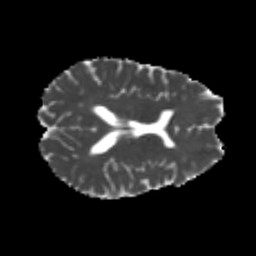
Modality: MD
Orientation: axial
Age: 22
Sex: female
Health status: healthy
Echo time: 0.074 s